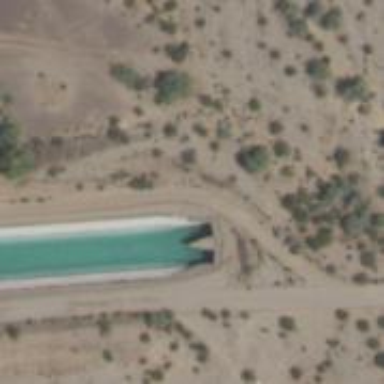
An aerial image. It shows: Culvert tunnel through water canal.